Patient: sex F, age 73
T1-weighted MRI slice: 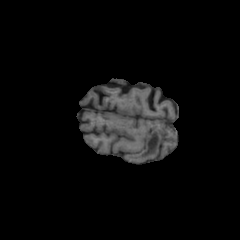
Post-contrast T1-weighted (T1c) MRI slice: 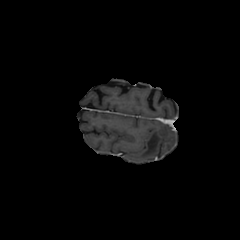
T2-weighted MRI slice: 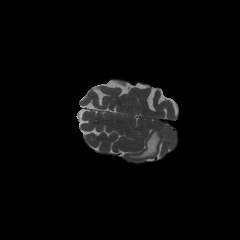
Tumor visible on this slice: yes
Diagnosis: Glioblastoma, IDH-wildtype
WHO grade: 4